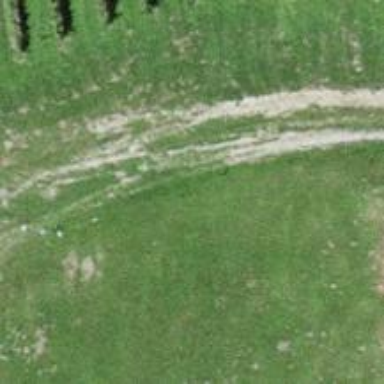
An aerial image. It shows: Unpaved path.